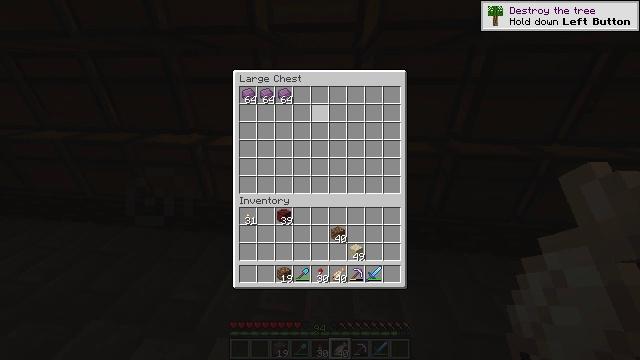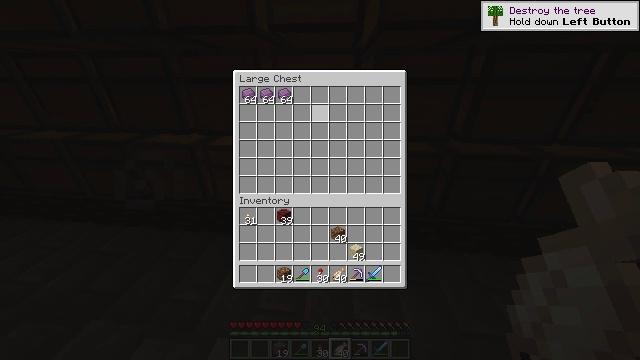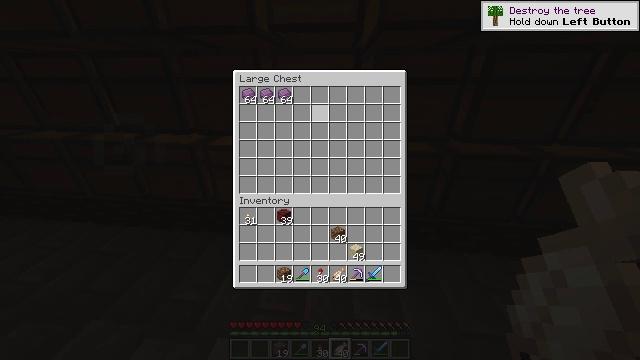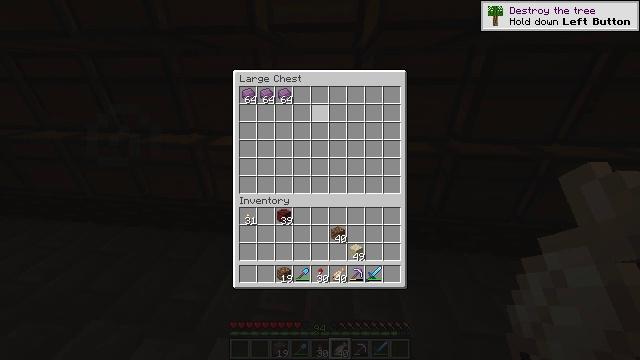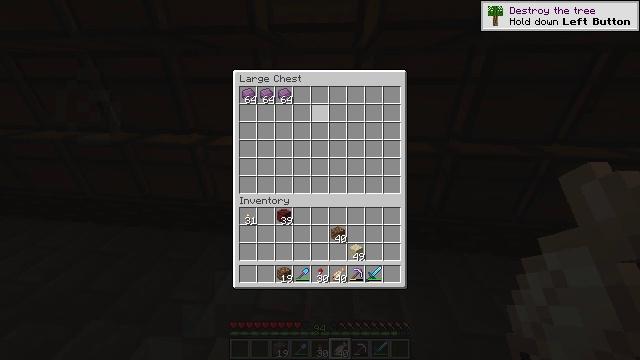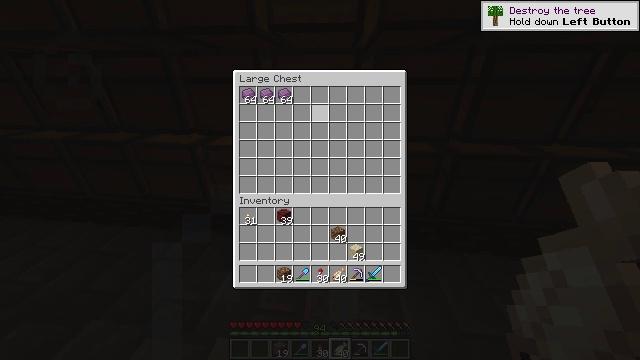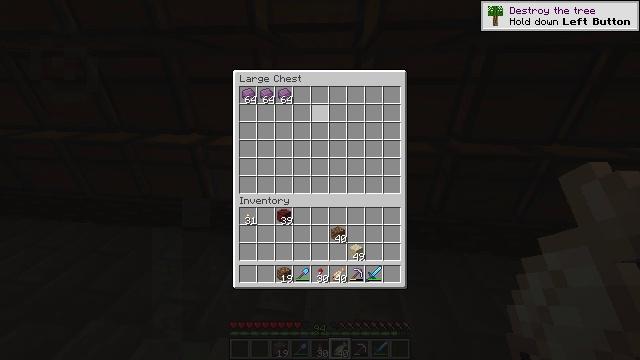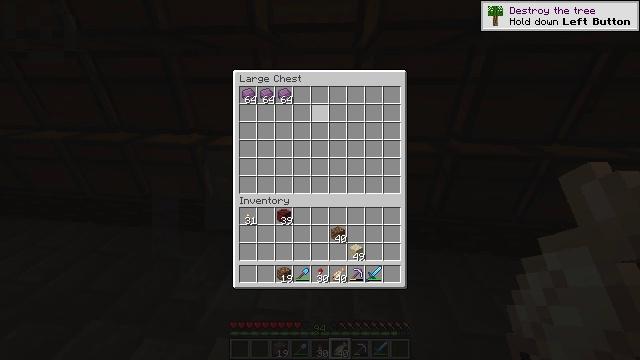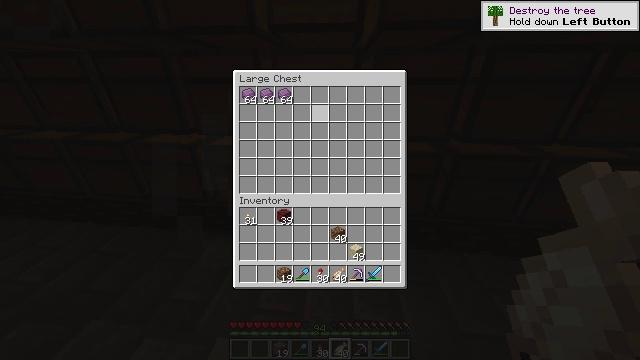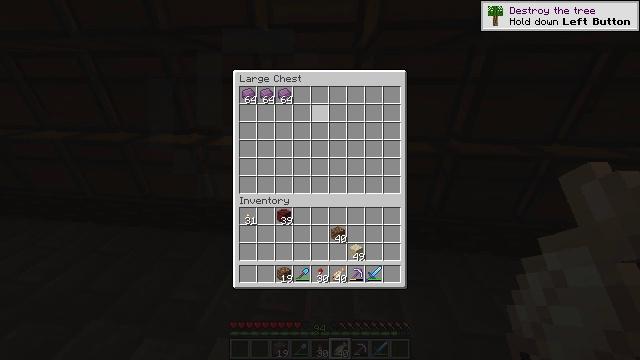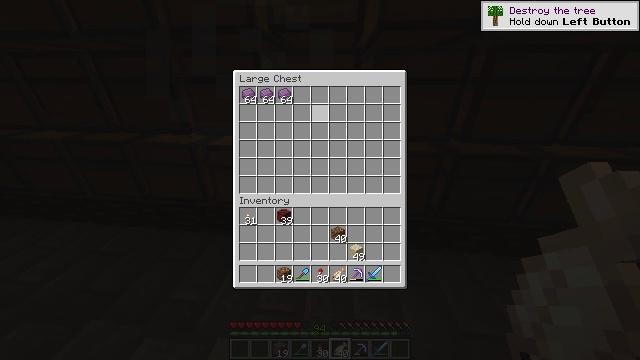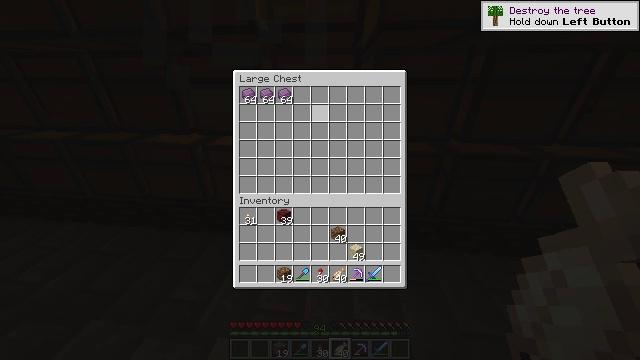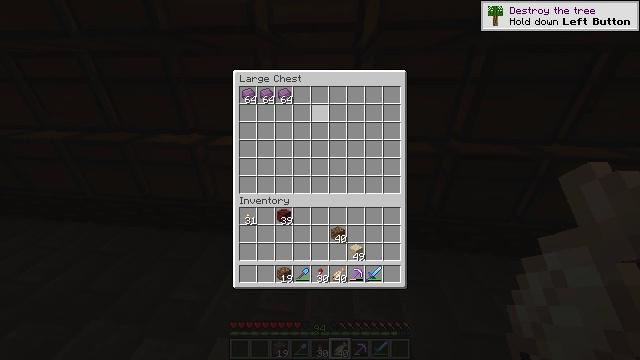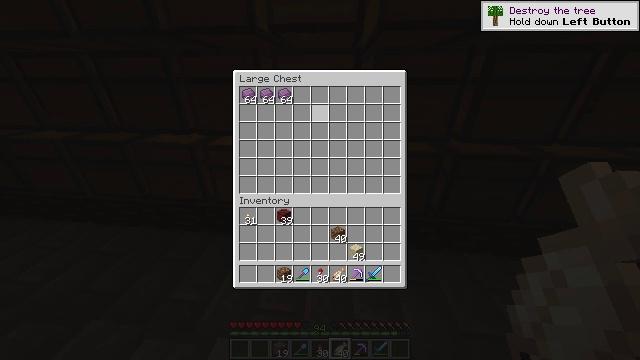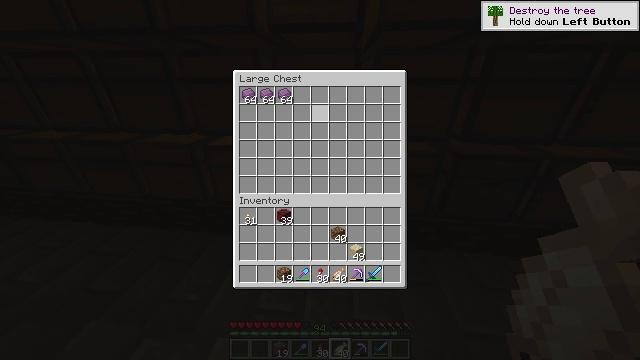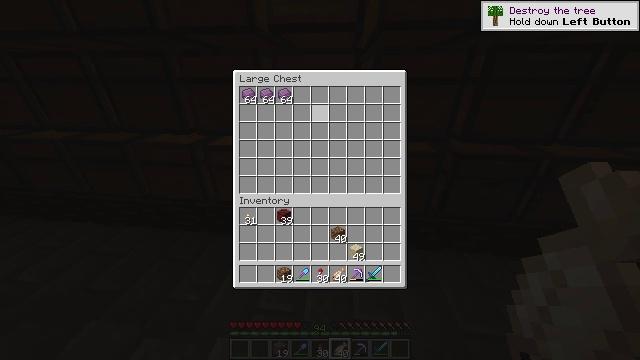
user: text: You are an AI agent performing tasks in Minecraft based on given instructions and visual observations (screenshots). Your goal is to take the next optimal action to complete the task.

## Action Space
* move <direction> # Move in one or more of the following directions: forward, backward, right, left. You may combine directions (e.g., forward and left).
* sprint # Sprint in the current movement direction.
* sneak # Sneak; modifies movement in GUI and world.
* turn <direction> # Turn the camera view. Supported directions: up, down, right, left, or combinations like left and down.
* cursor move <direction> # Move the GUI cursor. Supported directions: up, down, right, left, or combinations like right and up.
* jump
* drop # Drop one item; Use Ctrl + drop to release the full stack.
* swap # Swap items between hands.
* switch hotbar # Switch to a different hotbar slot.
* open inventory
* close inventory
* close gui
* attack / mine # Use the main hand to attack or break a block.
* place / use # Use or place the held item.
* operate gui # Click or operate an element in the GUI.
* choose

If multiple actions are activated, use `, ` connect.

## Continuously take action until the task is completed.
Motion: motion action
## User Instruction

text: Assemble a shulker box on the crafting table.
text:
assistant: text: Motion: no_op
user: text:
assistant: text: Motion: no_op
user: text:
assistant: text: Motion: no_op
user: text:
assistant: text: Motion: no_op
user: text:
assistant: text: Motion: no_op
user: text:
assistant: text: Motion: no_op
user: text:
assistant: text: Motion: no_op
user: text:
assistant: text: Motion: no_op
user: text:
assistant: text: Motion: no_op
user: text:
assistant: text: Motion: no_op
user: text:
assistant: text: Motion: no_op
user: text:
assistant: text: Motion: no_op
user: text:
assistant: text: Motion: no_op
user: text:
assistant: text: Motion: no_op
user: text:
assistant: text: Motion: no_op
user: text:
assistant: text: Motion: no_op
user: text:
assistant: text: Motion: no_op
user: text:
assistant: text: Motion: no_op
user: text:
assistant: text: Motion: no_op
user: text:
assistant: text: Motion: no_op
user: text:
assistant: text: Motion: no_op
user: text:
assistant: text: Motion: no_op
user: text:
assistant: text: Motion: no_op
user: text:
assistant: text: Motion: no_op
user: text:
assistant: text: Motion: no_op
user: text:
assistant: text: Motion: no_op
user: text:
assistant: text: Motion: no_op
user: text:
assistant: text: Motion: no_op
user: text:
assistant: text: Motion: no_op
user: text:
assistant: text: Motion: no_op